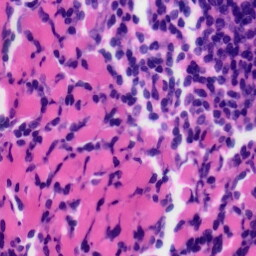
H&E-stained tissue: Tonsil